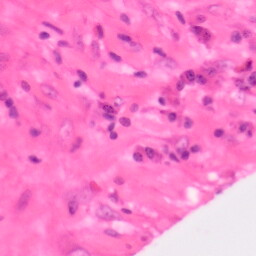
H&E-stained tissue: Colon